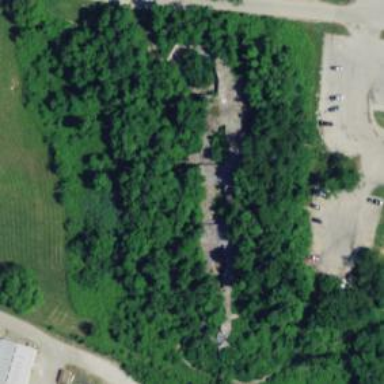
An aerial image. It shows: Historic fort building.